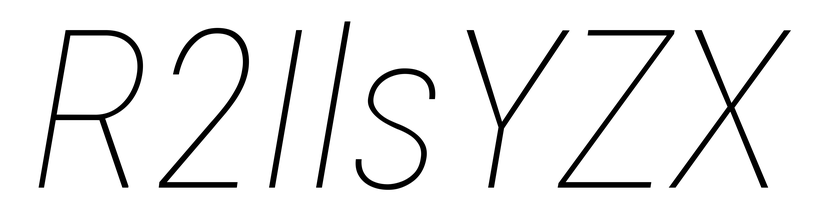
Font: Roboto-Italic_Condensed_Thin_Italic